Question: i have applied a code to add a uibutton to uibarbuttonitem and the problem is that the button is coming out of frame
the code is
'''
a1 = [UIButton buttonWithType:UIButtonTypeCustom];
[a1 setFrame:CGRectMake(0.0f, 0.0f, 65.0f, 63.0f)];
[a1 addTarget:self.slideMenuController action:@selector(toggleMenu) forControlEvents:UIControlEventTouchUpInside];
[a1 setImage:[UIImage imageNamed:@"menu-enable-bt.png"] forState:UIControlStateNormal];
UIView *view =[[UIView alloc] initWithFrame:CGRectMake(0.0, 0.0, 65.0,63.0) ];
[view addSubview:a1];
menuButton = [[UIBarButtonItem alloc] initWithCustomView:view];
rootViewController.navigationItem.leftBarButtonItem = menuButton;
'''
i dont know whats wrong
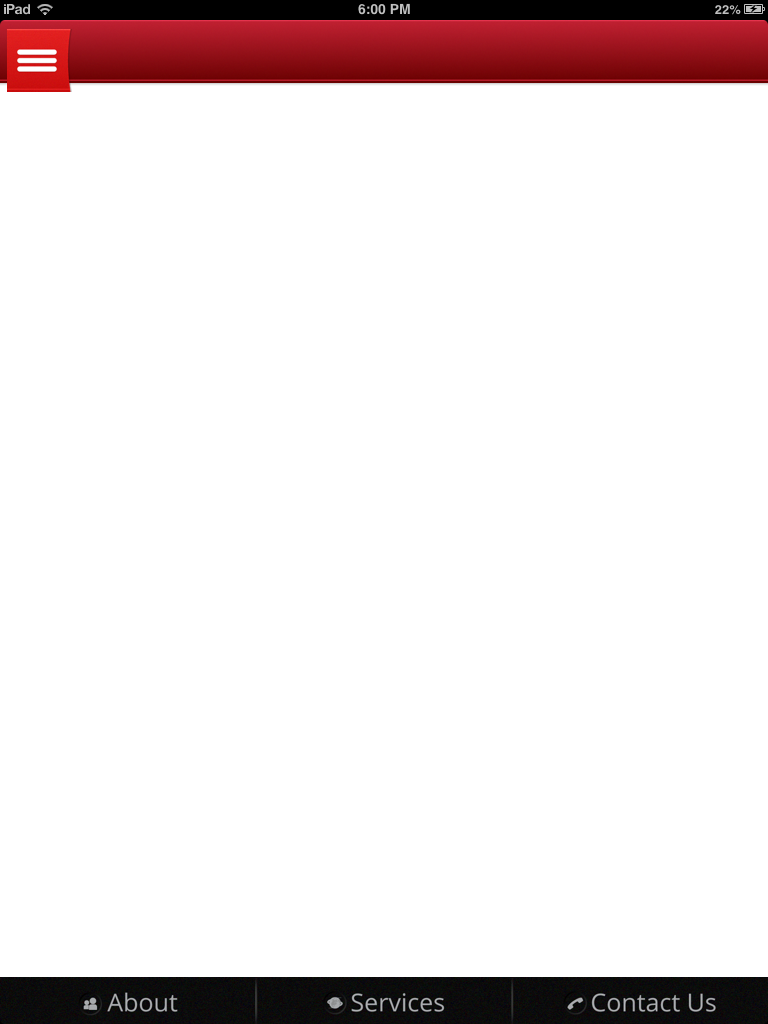
Answer: 'UINavigationBar' height is 44,you set frame (0.0, 0.0, 65.0,63.0),change frame height to fit in 'UINavigationBar'